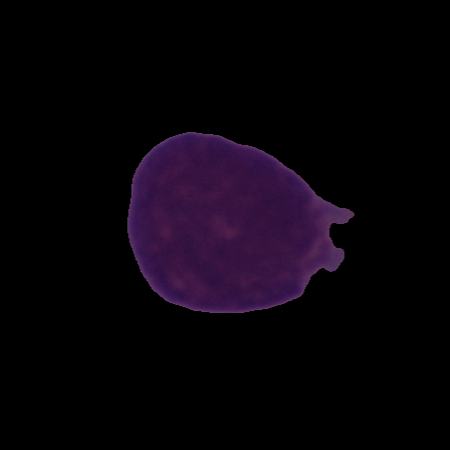
Label: cancer